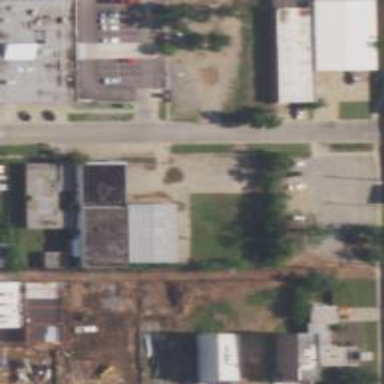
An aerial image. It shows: Commercial area with car repair shop.